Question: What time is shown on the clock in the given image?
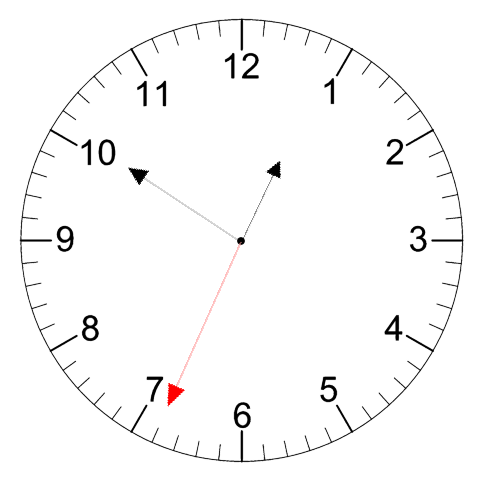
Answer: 12:50:34